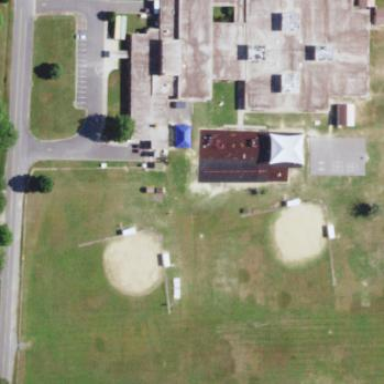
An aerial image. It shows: Baseball pitch for leisure and sports activities.